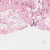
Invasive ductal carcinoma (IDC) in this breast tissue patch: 0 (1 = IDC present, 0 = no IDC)